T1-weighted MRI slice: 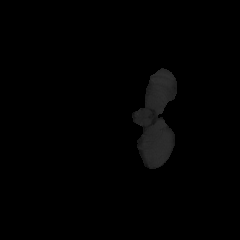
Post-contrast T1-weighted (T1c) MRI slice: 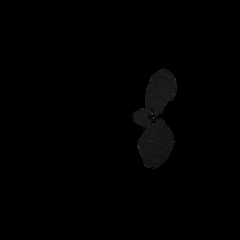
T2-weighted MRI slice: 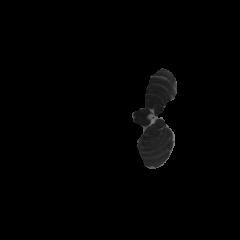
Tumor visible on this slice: no